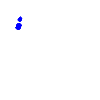
Particle: proton